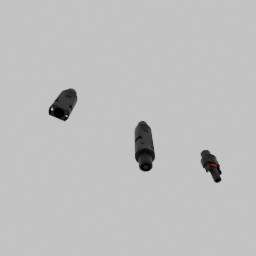
Label: electronics